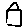
Label: house